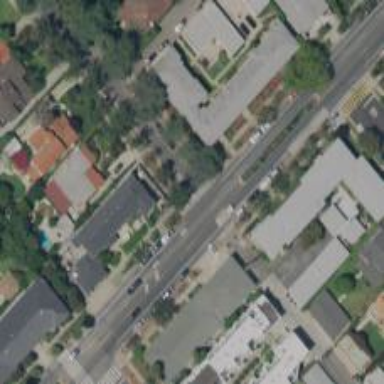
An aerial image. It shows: Tertiary road with asphalt surface running through residential area.